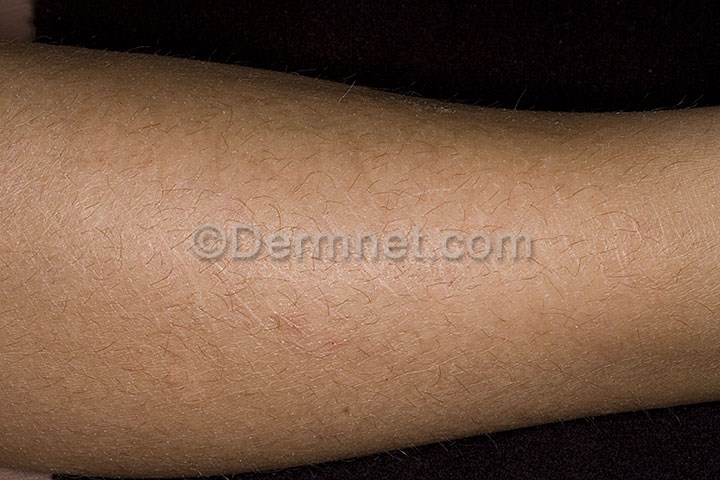
Disease: Atopic Dermatitis Photos